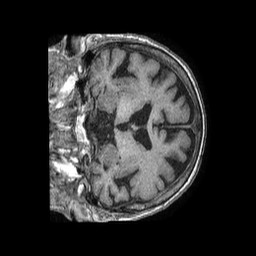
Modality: T1w
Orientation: coronal
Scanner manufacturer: philips
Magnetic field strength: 1.5 T
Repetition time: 0.007567 s
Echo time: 0.003437 s